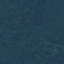
Land use / land cover: Forest